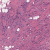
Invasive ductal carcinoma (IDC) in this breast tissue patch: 1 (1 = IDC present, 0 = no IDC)